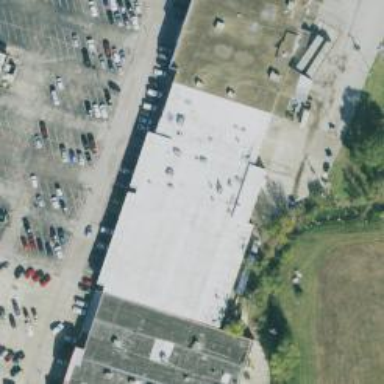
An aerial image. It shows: Commercial building.